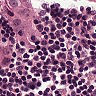
Metastatic tissue present: yes